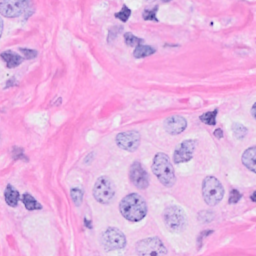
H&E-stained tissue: Breast